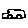
Label: car